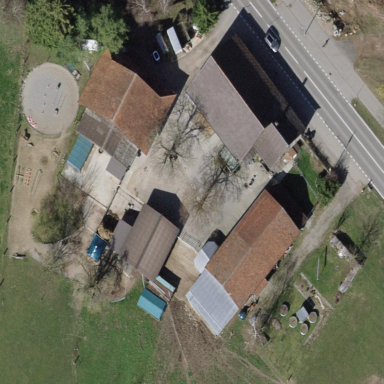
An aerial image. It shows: Farmyard area.